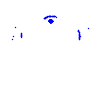
Particle: pion